Question: In this diagram, the green dot is the starting point and the blue dot is the destination. How many different simple paths are there?
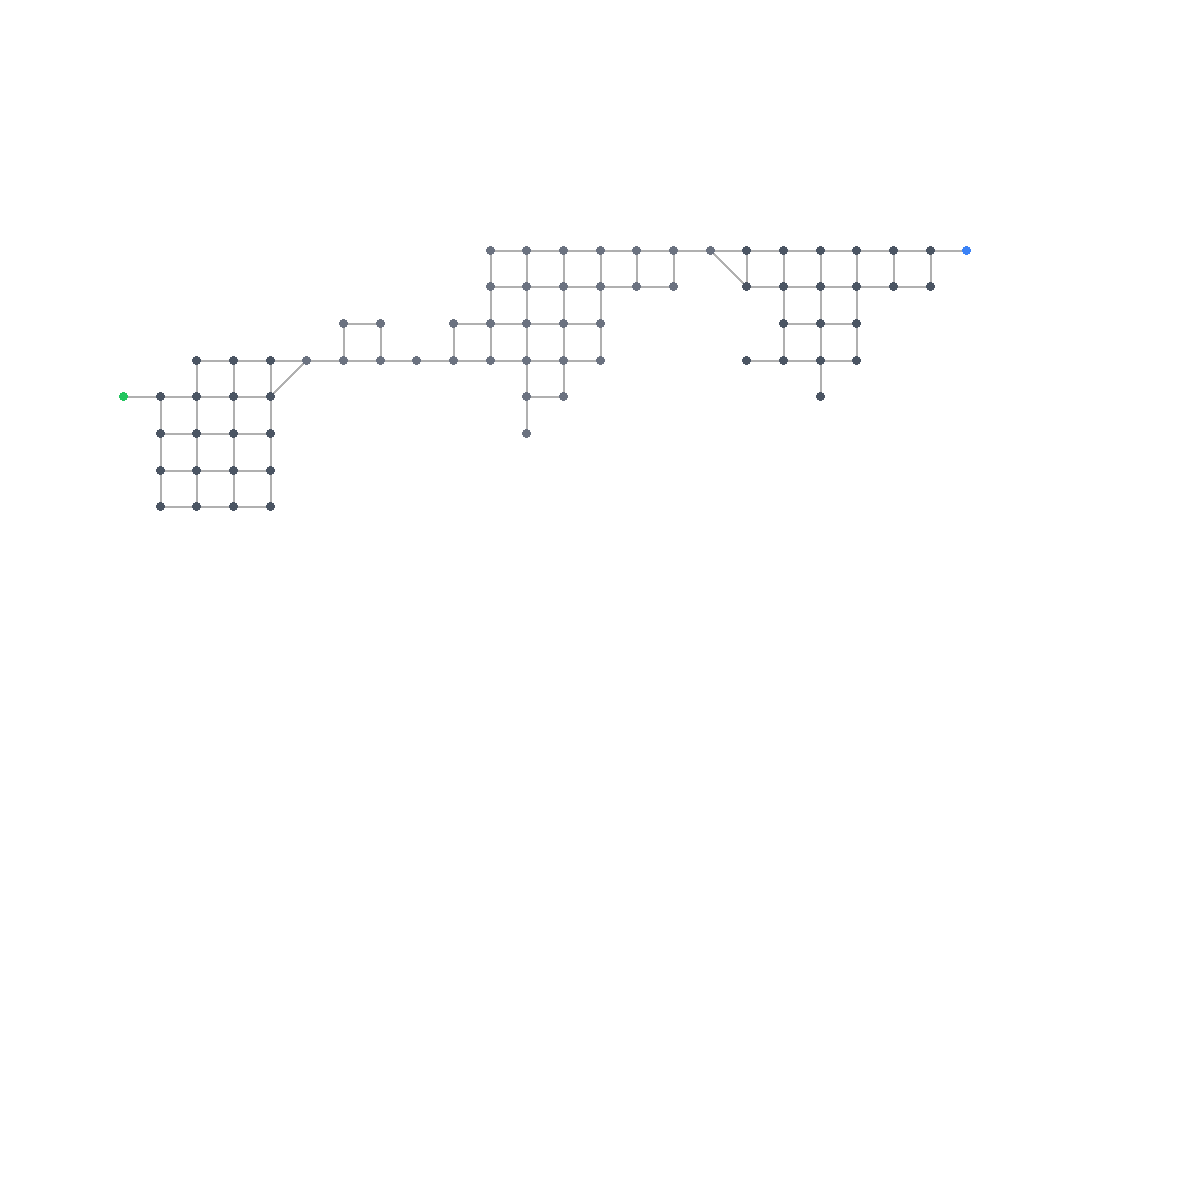
Answer: 1108131840